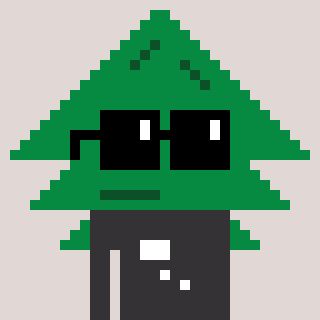
a pixel art character with square black sunglasses, a fir-shaped head and a grayscale-colored body on a warm background